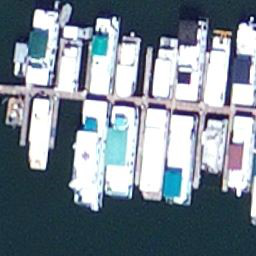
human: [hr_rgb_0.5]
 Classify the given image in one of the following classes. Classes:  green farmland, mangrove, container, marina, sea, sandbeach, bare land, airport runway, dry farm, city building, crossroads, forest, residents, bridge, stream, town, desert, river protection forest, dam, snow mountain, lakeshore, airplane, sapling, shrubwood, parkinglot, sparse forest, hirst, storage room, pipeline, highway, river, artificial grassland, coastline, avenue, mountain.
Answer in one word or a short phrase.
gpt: marina